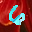
Label: 6